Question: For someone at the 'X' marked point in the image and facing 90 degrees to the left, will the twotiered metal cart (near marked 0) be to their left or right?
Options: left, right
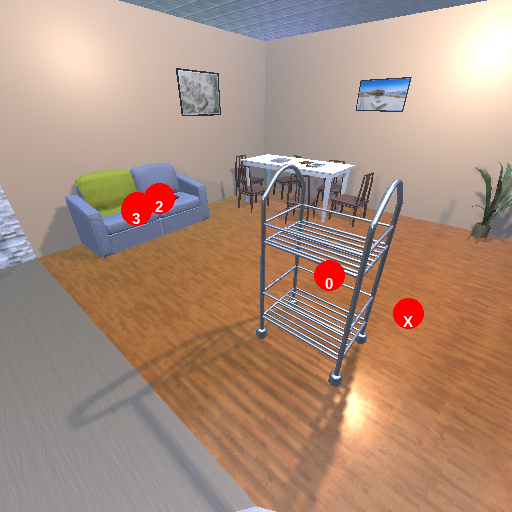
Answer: left